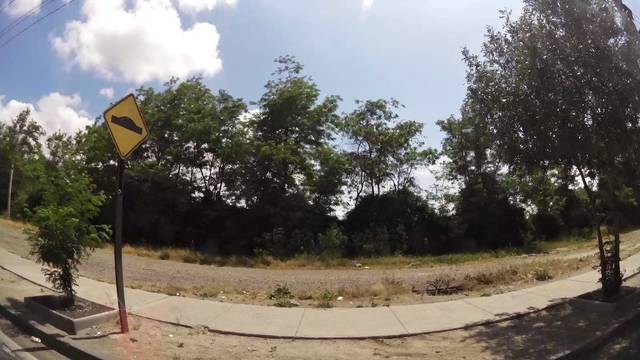
Region: Chile
Coordinates: -33.516, -70.714